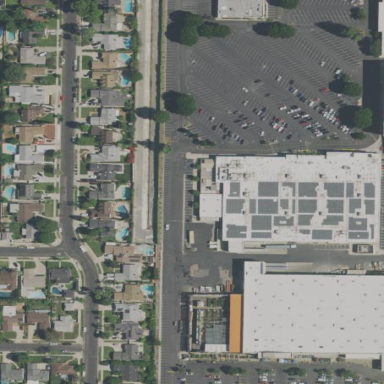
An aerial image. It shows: Retail building housing department store.